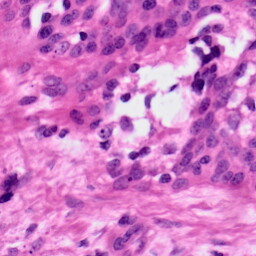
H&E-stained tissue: Ovarian